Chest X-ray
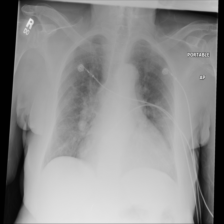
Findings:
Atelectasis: negative
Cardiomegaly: positive
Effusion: negative
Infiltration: negative
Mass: negative
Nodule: negative
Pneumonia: negative
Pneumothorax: negative
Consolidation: negative
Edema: negative
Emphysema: negative
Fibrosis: negative
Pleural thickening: negative
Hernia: negative